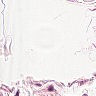
Metastatic tissue present: no